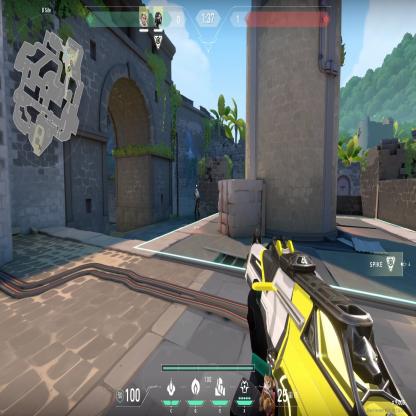
Label: teammate